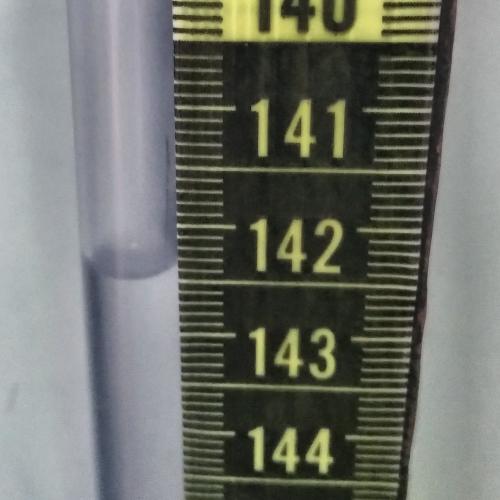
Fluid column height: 142.5 cm